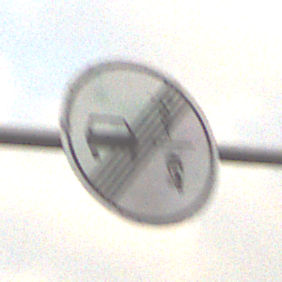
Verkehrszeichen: EndeVerbotUeberholenEinspurigeFahrzeuge
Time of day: MorningAfternoon
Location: Outdoor (Suburban)
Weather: Overcast
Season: NotSpecified
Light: Natural